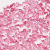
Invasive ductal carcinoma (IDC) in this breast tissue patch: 0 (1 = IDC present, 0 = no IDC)